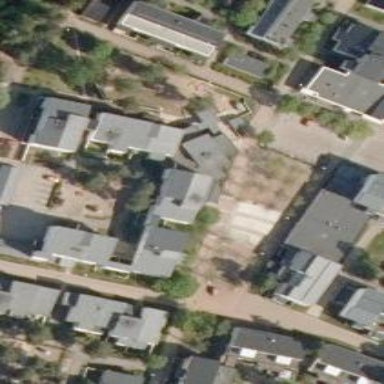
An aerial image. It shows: Kindergarten.